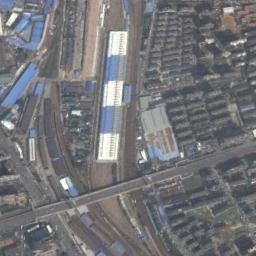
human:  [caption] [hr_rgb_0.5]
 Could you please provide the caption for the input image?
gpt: The railway station has some railways, A blue-white building and some other buildings and an overpass is over the railways .

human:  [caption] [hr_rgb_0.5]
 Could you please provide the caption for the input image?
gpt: There is a railway station in the crowded city .

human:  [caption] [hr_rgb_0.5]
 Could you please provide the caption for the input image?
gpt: Many buildings of different shapes are beside the railway station .

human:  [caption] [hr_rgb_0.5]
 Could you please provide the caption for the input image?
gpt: The railway station is next to some buildings .

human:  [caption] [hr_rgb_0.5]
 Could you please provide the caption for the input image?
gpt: There are many buildings near the railway station .